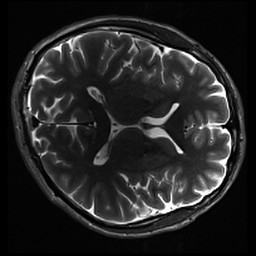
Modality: inplaneT2
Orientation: axial